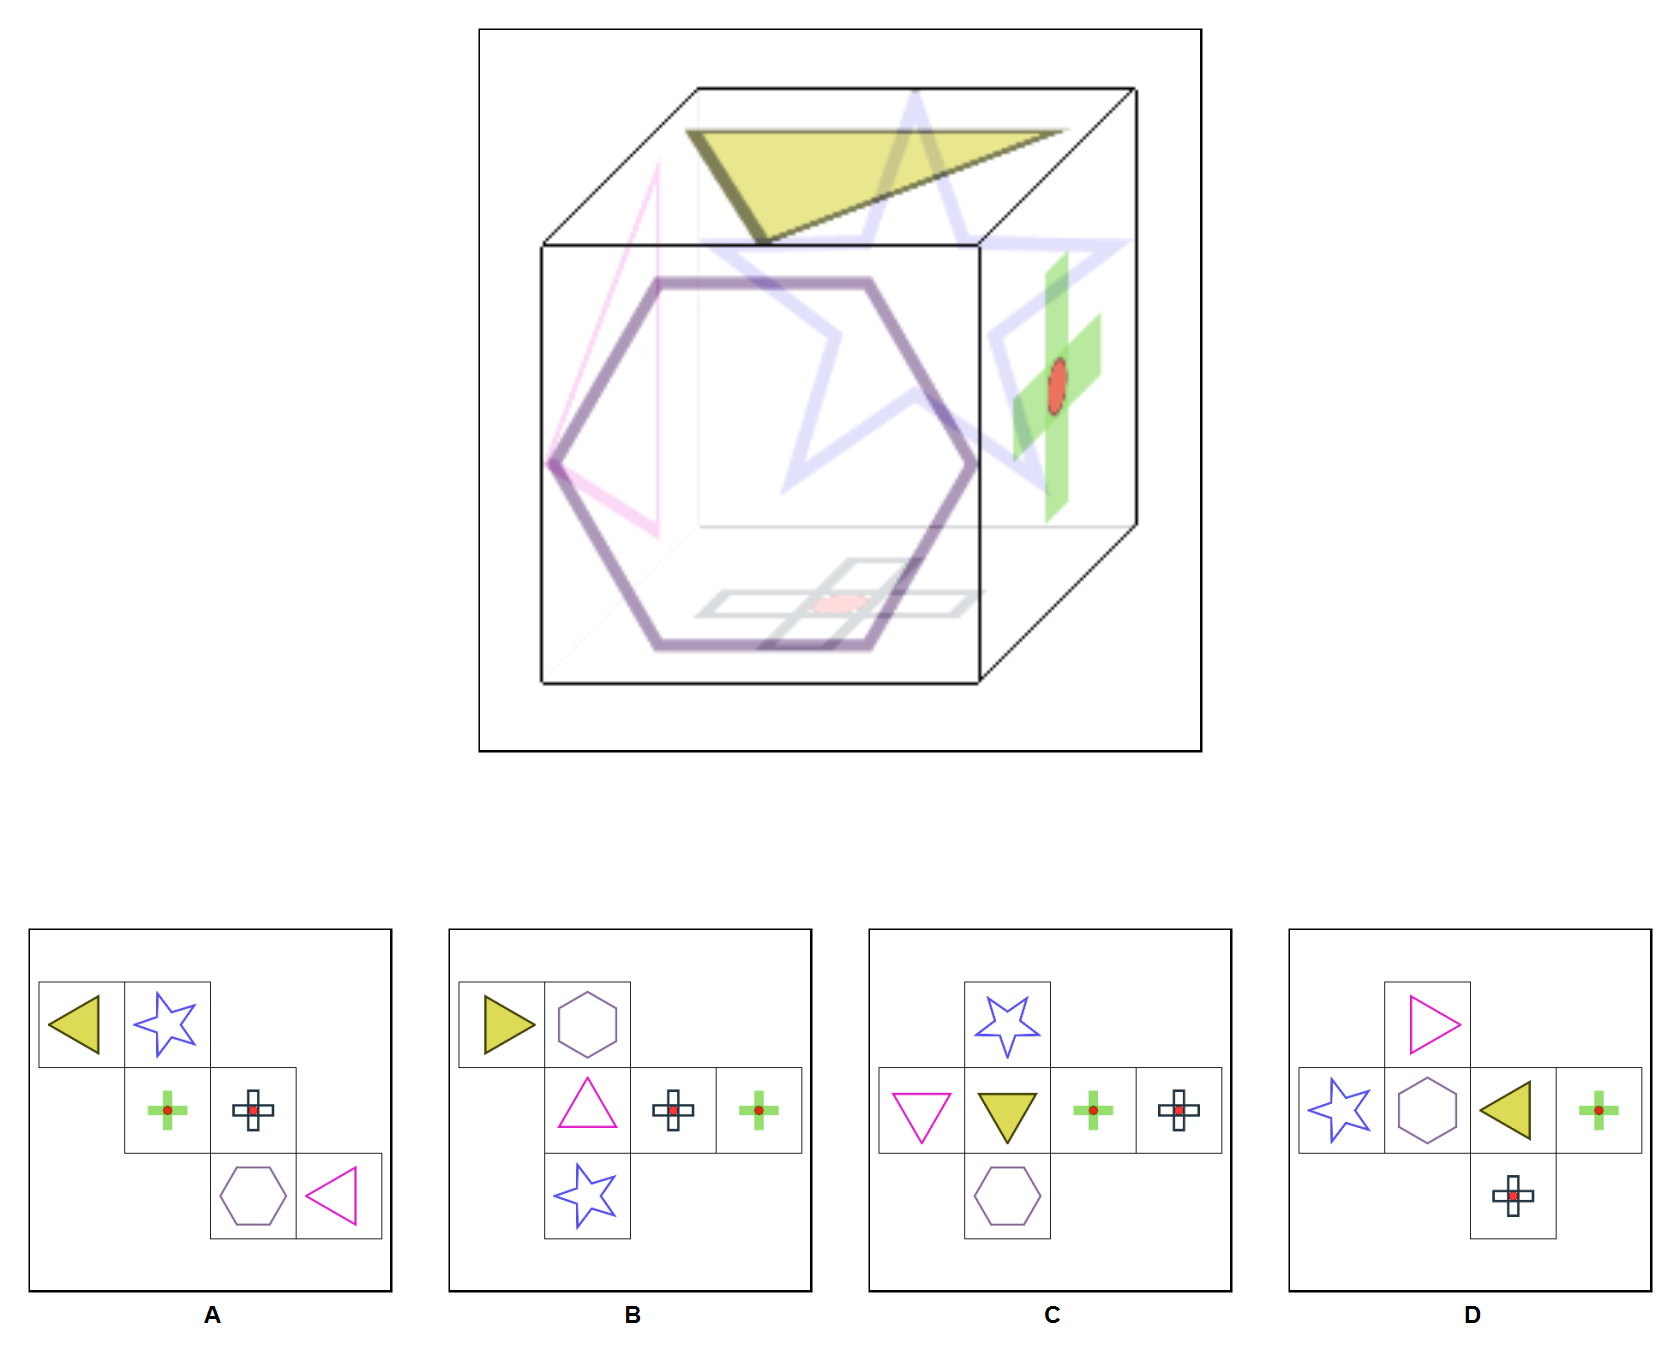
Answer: D